Question: I have uploaded the testng-results.xml in a git branch and am using the git repository as a workspace for the Jenkins job.
Since the tests I run on Jenkins are regression tests I would expect the TestNG reports to vary in any event there was a regression defect. I noticed that the TestNG reports displayed on Jenkins is just a readable version of the testng-results.xml file i.e. its a exact copy of the testng-results.xml file in my workspace.
I have changed the test script ChromeTest.f() to purposely fail and still the TestNG results in Jenkins marks it as PASS as per below image:
.
Please find the testng-results.xml file below:
'''
<?xml version="1.0" encoding="UTF-8"?>
<testng-results skipped="0" failed="0" ignored="0" total="9" passed="9">
<reporter-output>
</reporter-output>
<suite name="Default suite" duration-ms="159837" started-at="2017-09-12T16:48:30Z" finished-at="2017-09-12T16:51:10Z">
<groups>
</groups>
<test name="Default test" duration-ms="159837" started-at="2017-09-12T16:48:30Z" finished-at="2017-09-12T16:51:10Z">
<class name="IETests">
<test-method status="PASS" signature="beforeTest()[pri:1, instance:IETests@7921b0a2]" name="beforeTest" duration-ms="18341"
started-at="2017-09-12T09:48:30Z" finished-at="2017-09-12T09:48:49Z">
<reporter-output>
</reporter-output>
</test-method> <!-- beforeTest -->
<test-method status="PASS" signature="f()[pri:2,
instance:IETests@7921b0a2]" name="f" duration-ms="99893" started-
at="2017-09-12T09:48:49Z" finished-at="2017-09-12T09:50:29Z">
<reporter-output>
</reporter-output>
</test-method> <!-- f -->
<test-method status="PASS" signature="afterTest()[pri:3,
instance:IETests@7921b0a2]" name="afterTest" duration-ms="115"
started-at="2017-09-12T09:50:29Z" finished-at="2017-09-12T09:50:29Z">
<reporter-output>
</reporter-output>
</test-method> <!-- afterTest -->
</class> <!-- IETests -->
<class name="ChromeTest">
<test-method status="PASS" signature="beforeTest()[pri:4,
instance:ChromeTest@1efbd816]" name="beforeTest" duration-ms="12606"
started-at="2017-09-12T09:50:29Z" finished-at="2017-09-12T09:50:41Z">
<reporter-output>
</reporter-output>
</test-method> <!-- beforeTest -->
<test-method status="PASS" signature="f()[pri:5,
instance:ChromeTest@1efbd816]" name="f" duration-ms="1087" started-
at="2017-09-12T09:50:41Z" finished-at="2017-09-12T09:50:42Z">
<reporter-output>
</reporter-output>
</test-method> <!-- f -->
<test-method status="PASS" signature="afterTest()[pri:6,
instance:ChromeTest@1efbd816]" name="afterTest" duration-ms="243"
started-at="2017-09-12T09:50:43Z" finished-at="2017-09-12T09:50:43Z">
<reporter-output>
</reporter-output>
</test-method> <!-- afterTest -->
</class> <!-- ChromeTest -->
<class name="FirefoxTest">
<test-method status="PASS" signature="beforeTest()[pri:7,
instance:FirefoxTest@6a2bcfcb]" name="beforeTest" duration-ms="24220"
started-at="2017-09-12T09:50:43Z" finished-at="2017-09-12T09:51:07Z">
<reporter-output>
</reporter-output>
</test-method> <!-- beforeTest -->
<test-method status="PASS" signature="f()[pri:8,
instance:FirefoxTest@6a2bcfcb]" name="f" duration-ms="3212" started-
at="2017-09-12T09:51:07Z" finished-at="2017-09-12T09:51:10Z">
<reporter-output>
</reporter-output>
</test-method> <!-- f -->
<test-method status="PASS" signature="afterTest()[pri:9,
instance:FirefoxTest@6a2bcfcb]" name="afterTest" duration-ms="83"
started-at="2017-09-12T09:51:10Z" finished-at="2017-09-12T09:51:10Z">
<reporter-output>
</reporter-output>
</test-method> <!-- afterTest -->
</class> <!-- FirefoxTest -->
</test> <!-- Default test -->
</suite> <!-- Default suite -->
</testng-results>
'''
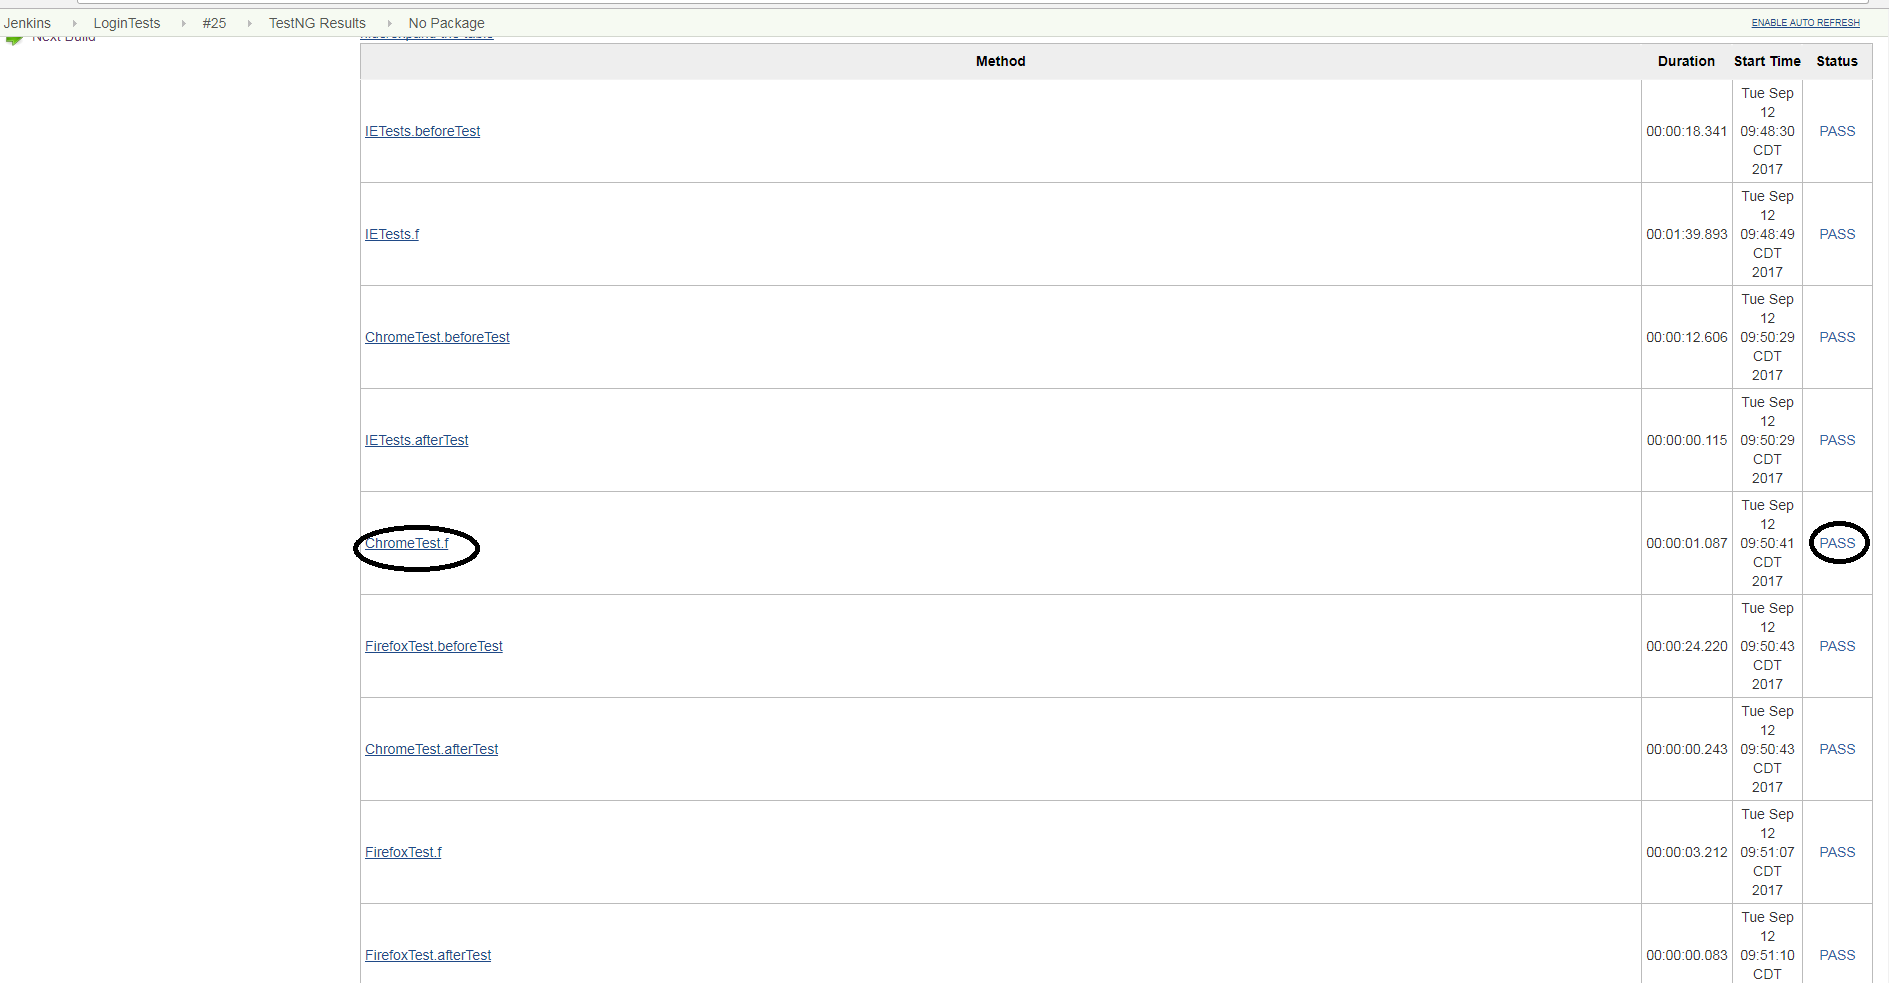
Answer: Jenkins is just triggering the test in command line and then, like you mention parsing and displaying the xml results file.
Try to run it out of Jenkins, say using Maven, do you see that it fails as you expect? if so, the issue is not related to Jenkins itself and I would concentrate on the test code itself